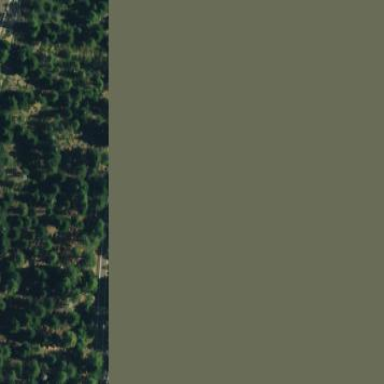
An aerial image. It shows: Evergreen woodland with needle-leaved trees.